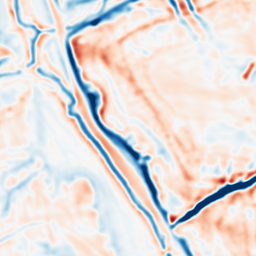
Category: multiscale
Decomposition family: dog
Decomposition parameters: sigma_low: 2
sigma_high: 5
Upsampling method: cubic_mitchell
Upsampling parameters: scale: 2
Upsampling scale: 2